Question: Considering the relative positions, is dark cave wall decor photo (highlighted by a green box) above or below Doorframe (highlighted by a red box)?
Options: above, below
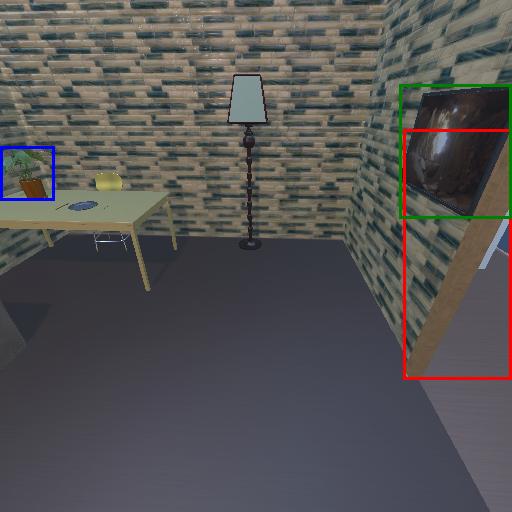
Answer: above